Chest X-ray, AP view. Patient: 23 years old, sex M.
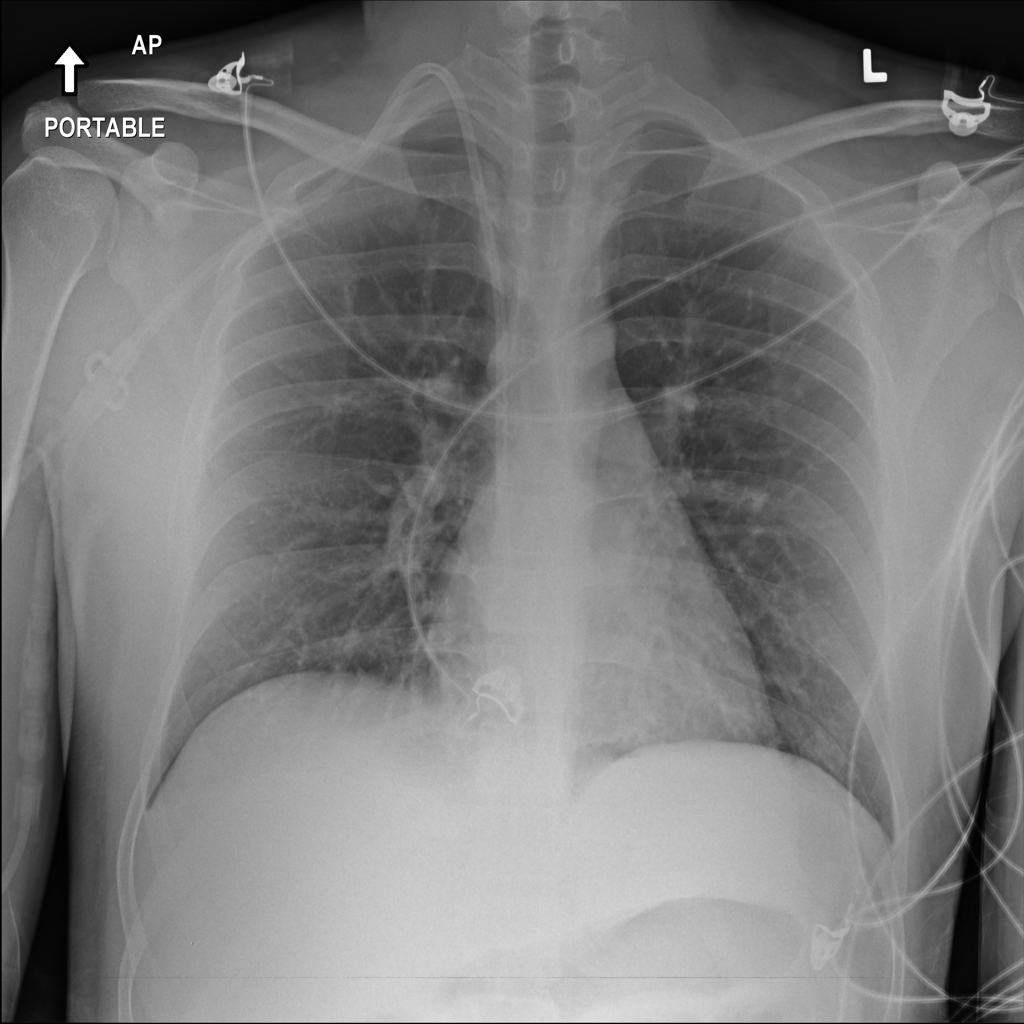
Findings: No Finding